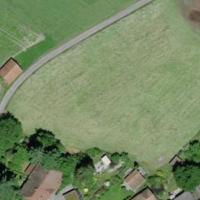
EUNIS habitat code: 52
Species observed at this site:
Primula veris
Asplenium scolopendrium